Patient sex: M
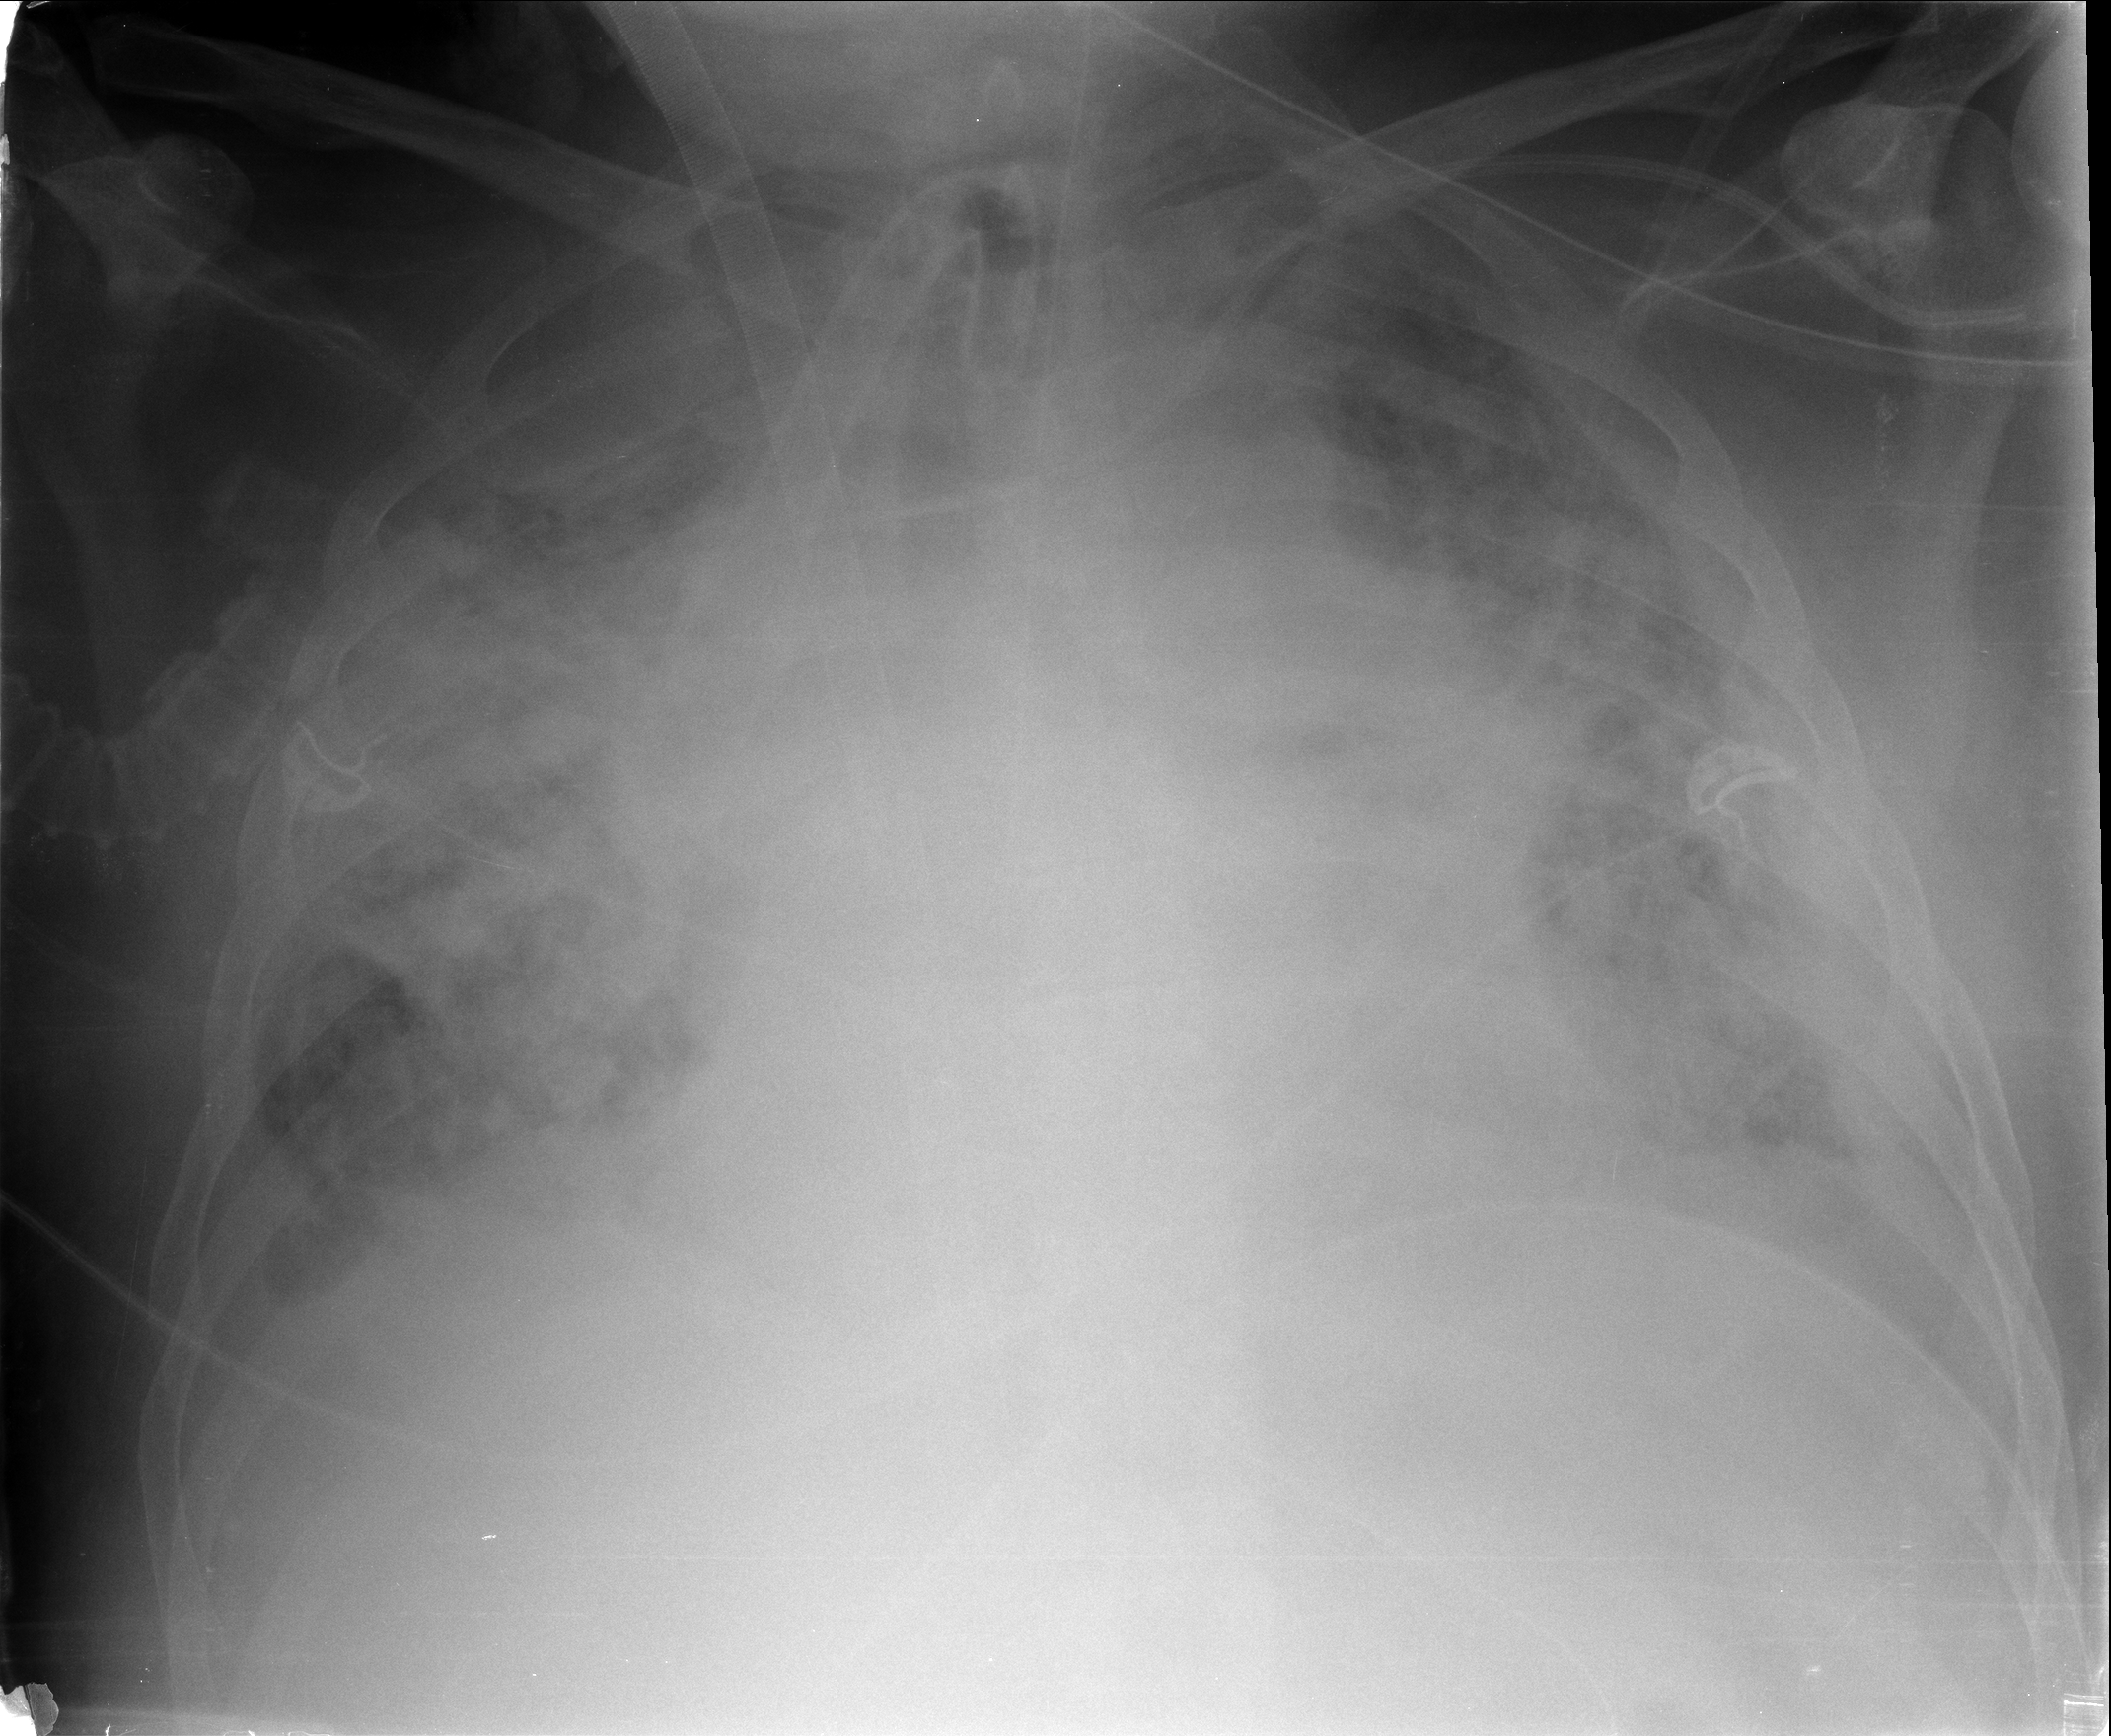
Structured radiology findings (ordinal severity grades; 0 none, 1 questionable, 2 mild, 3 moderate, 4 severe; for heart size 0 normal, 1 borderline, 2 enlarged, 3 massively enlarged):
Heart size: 2
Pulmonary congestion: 3
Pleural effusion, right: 2
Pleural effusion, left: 2
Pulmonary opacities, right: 4
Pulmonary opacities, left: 3
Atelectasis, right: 3
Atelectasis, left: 3